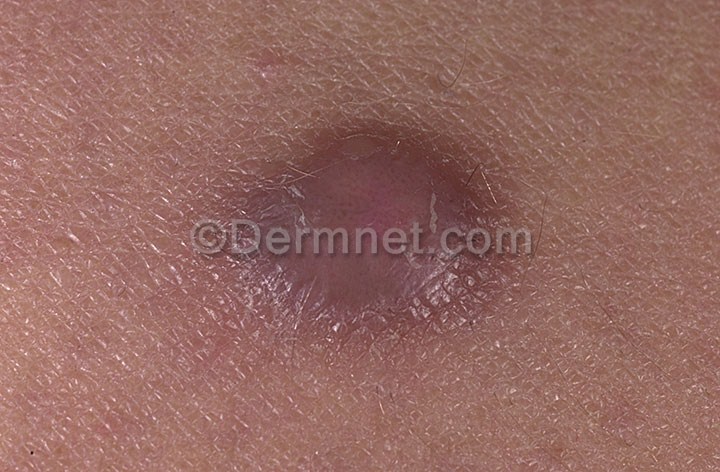
Disease: Seborrheic Keratoses and other Benign Tumors